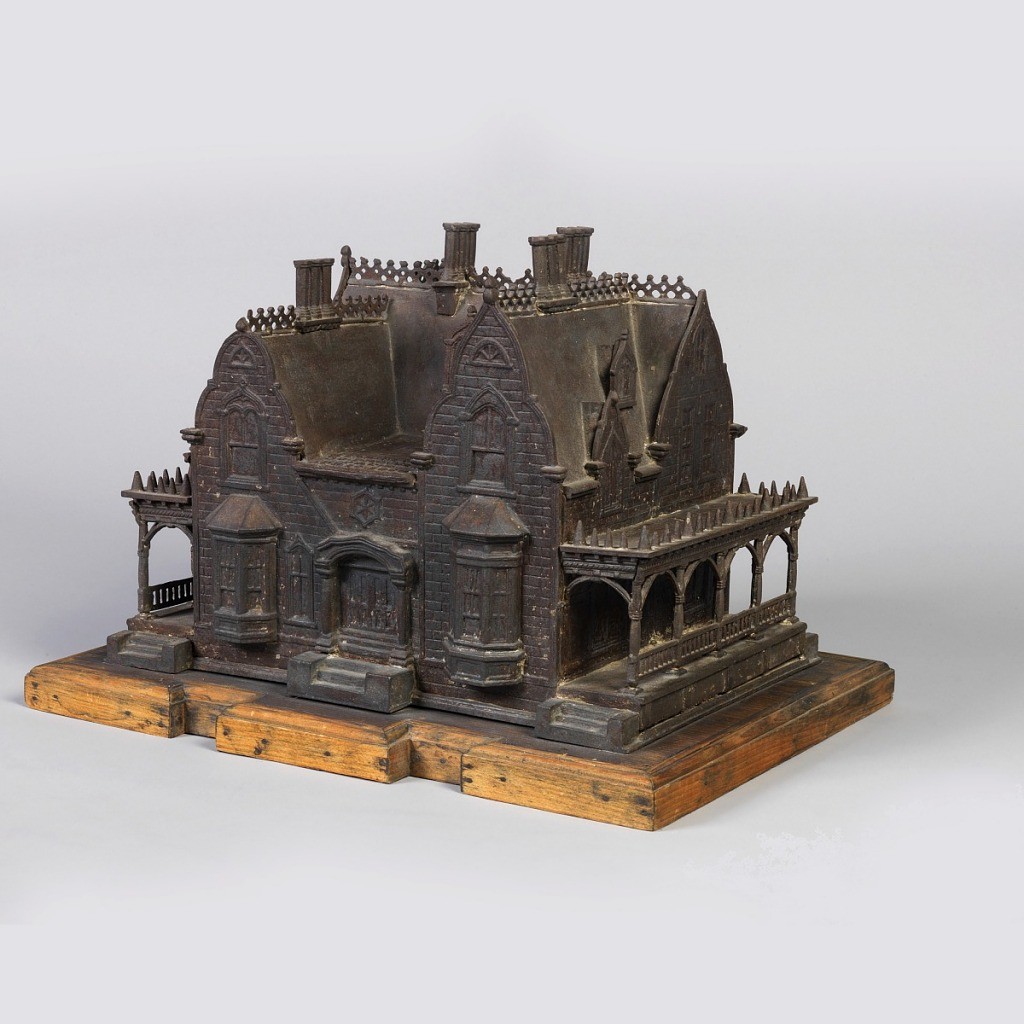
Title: Clifton, Roslyn, New York
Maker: Miller Iron Company, Providence RI
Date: ca. 1868
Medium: Cast iron model on wood base
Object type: Birdhouse model
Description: Large metal house, meant to look like brick, with pointed arches and colonnaded side verandas, on a wooden base.